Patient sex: F
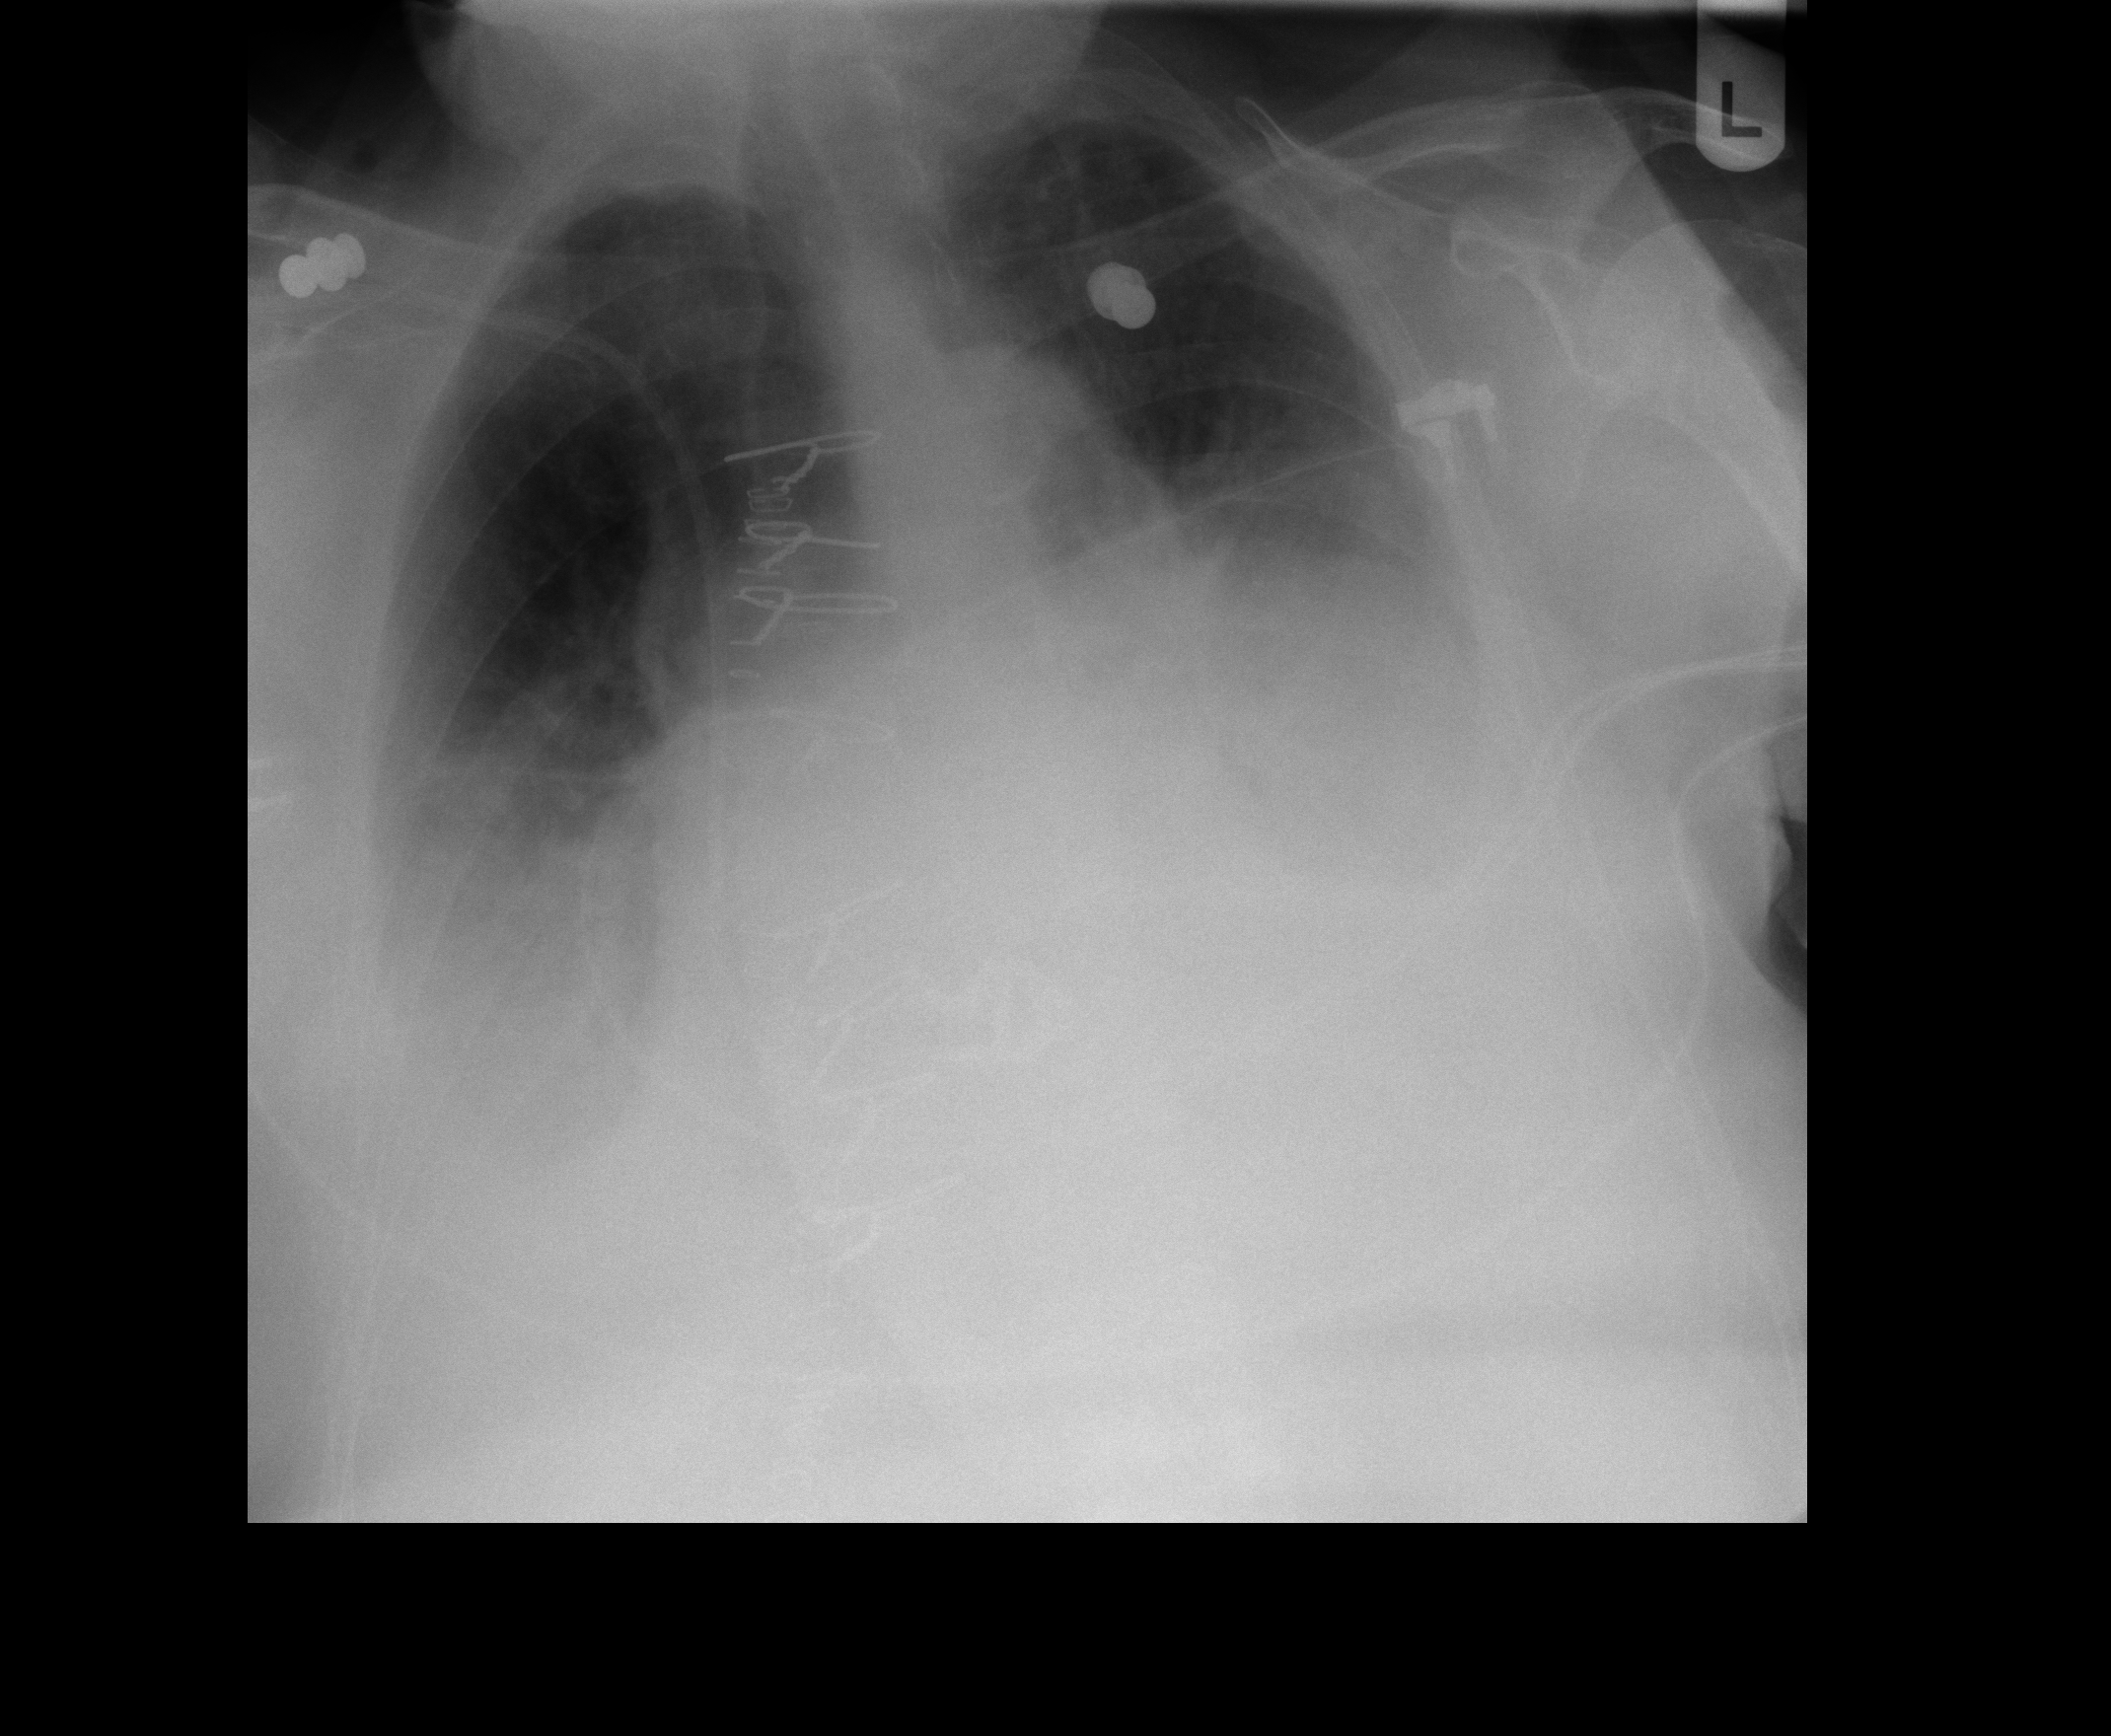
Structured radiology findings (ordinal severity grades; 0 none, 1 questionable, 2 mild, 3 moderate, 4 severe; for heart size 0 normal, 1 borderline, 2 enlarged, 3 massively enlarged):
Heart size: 2
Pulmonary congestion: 2
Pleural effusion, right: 2
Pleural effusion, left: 3
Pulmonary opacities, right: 2
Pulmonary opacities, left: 0
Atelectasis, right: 2
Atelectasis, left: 2